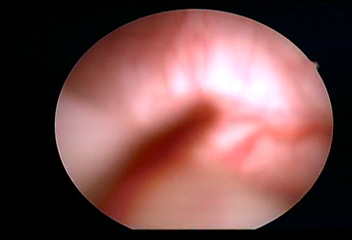
Modality: WLC
Class: Normal mucosa
Bladder cancer association: No